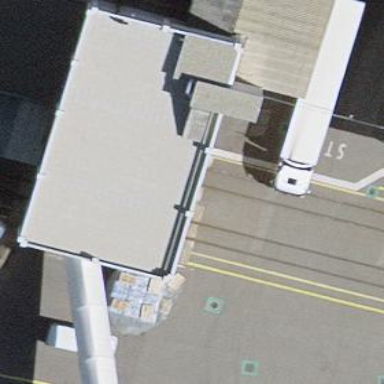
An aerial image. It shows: Industrial building with tunnel passage.